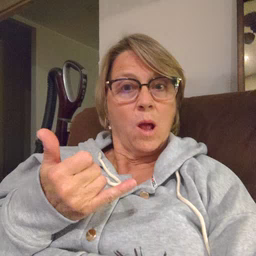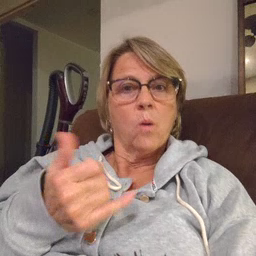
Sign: now